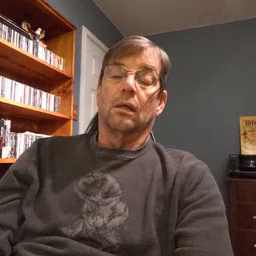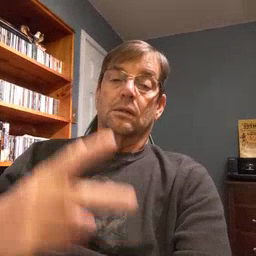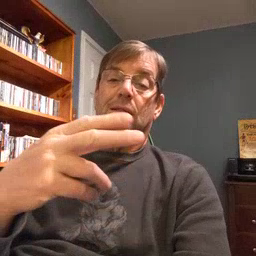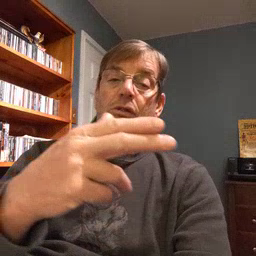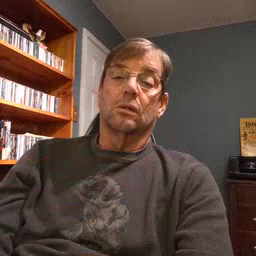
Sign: scissors